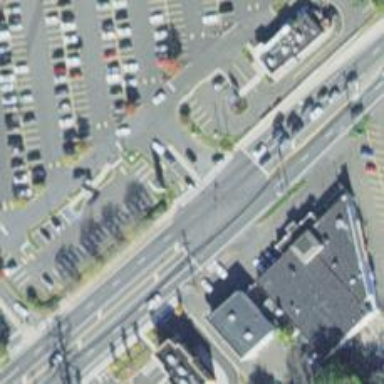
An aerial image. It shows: Marked road crossing.